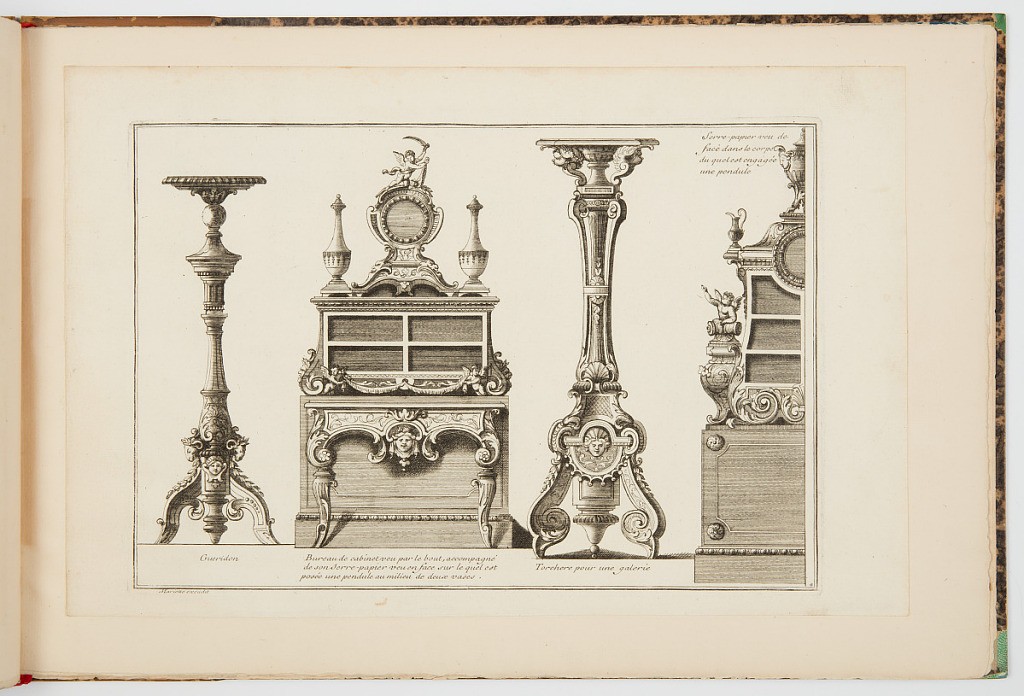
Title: Designs for Furniture
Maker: André-Charles Boulle, French, 1642 – 1732
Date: ca. 1715
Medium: Etching and engraving on laid paper
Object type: Print
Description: Designs for four pieces of furniture including a gueridon (candlestand), a torchère (stand), a desk with filing cabinet topped with a mantel clock case and vases, and half a filing cabinet topped with a vase and ewer finials. The furniture is decorated with gilt bronze mounts and marquetry featuring scrolling leaves, acanthus leaves, s-scrolls, c-scrolls, rosettes, putti, mascarons (masks), fleurons, gadrooning, and diaper pattern. The designs are titled, the plate is numbered, and signed by the publisher.